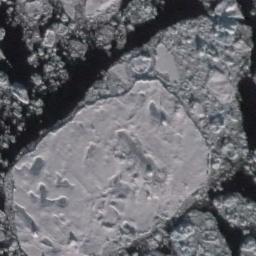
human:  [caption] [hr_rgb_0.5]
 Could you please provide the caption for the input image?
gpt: A large piece of sea ice floats in the deep blue sea and there are a lot of small pieces of sea ice nearby .

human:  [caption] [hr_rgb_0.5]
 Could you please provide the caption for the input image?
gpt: There are different shapes of sea ice .

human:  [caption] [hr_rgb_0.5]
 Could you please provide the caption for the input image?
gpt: An oversized block of ice and surrounding small pieces and shattered ice float on the blue sea, Covering the surface .

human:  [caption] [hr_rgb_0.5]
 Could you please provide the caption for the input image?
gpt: There is a big ice and many small ice on the deep blue sea .

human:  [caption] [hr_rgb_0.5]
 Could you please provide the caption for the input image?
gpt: There are many small pieces of sea ice and a larger one .